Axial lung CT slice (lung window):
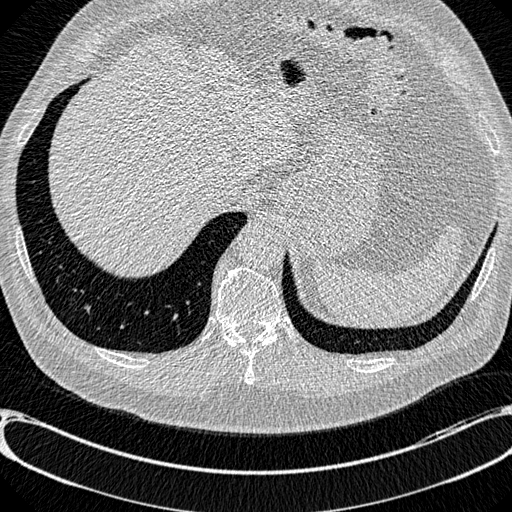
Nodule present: no